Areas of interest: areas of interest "Residential"
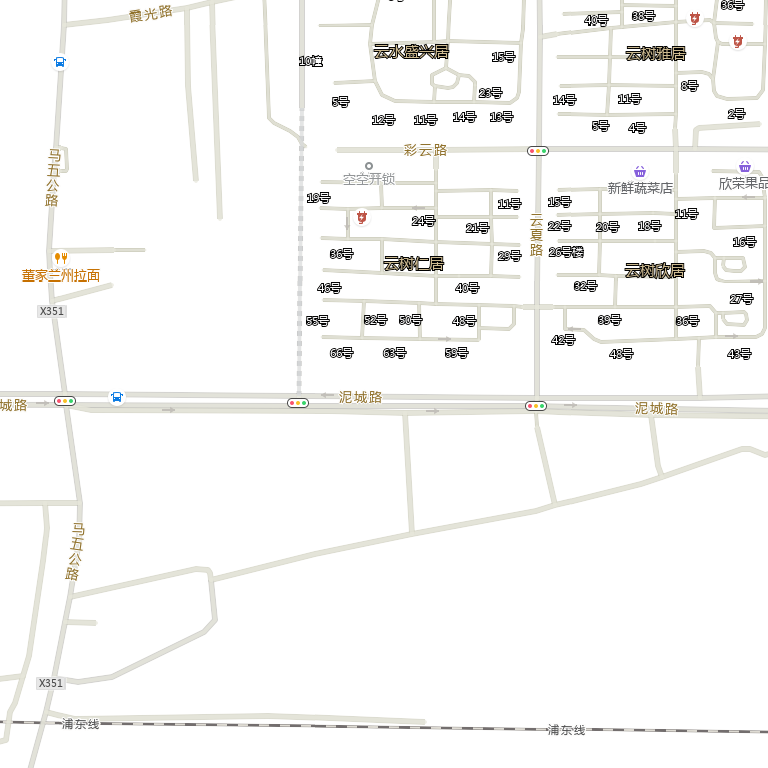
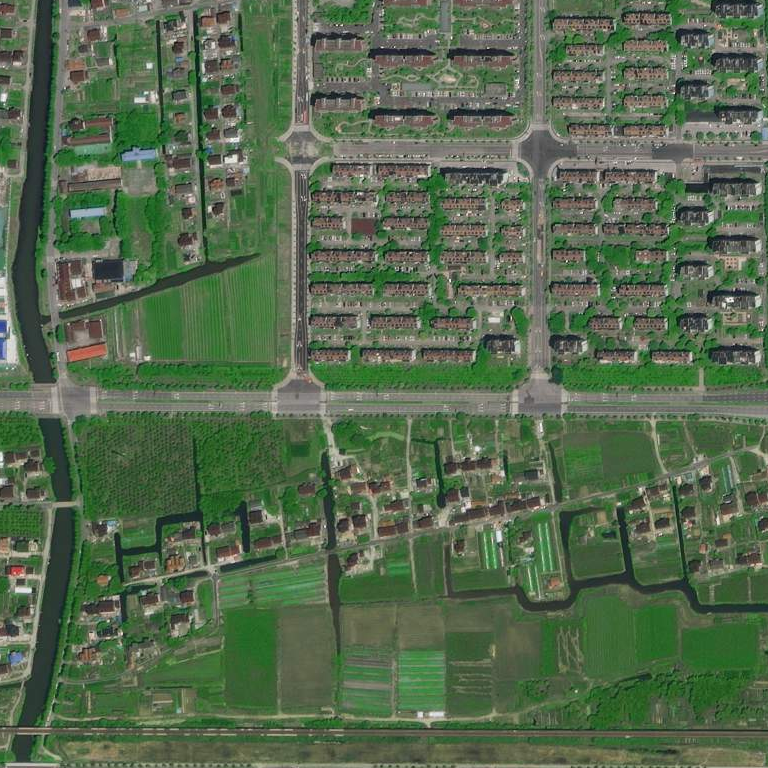